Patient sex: M
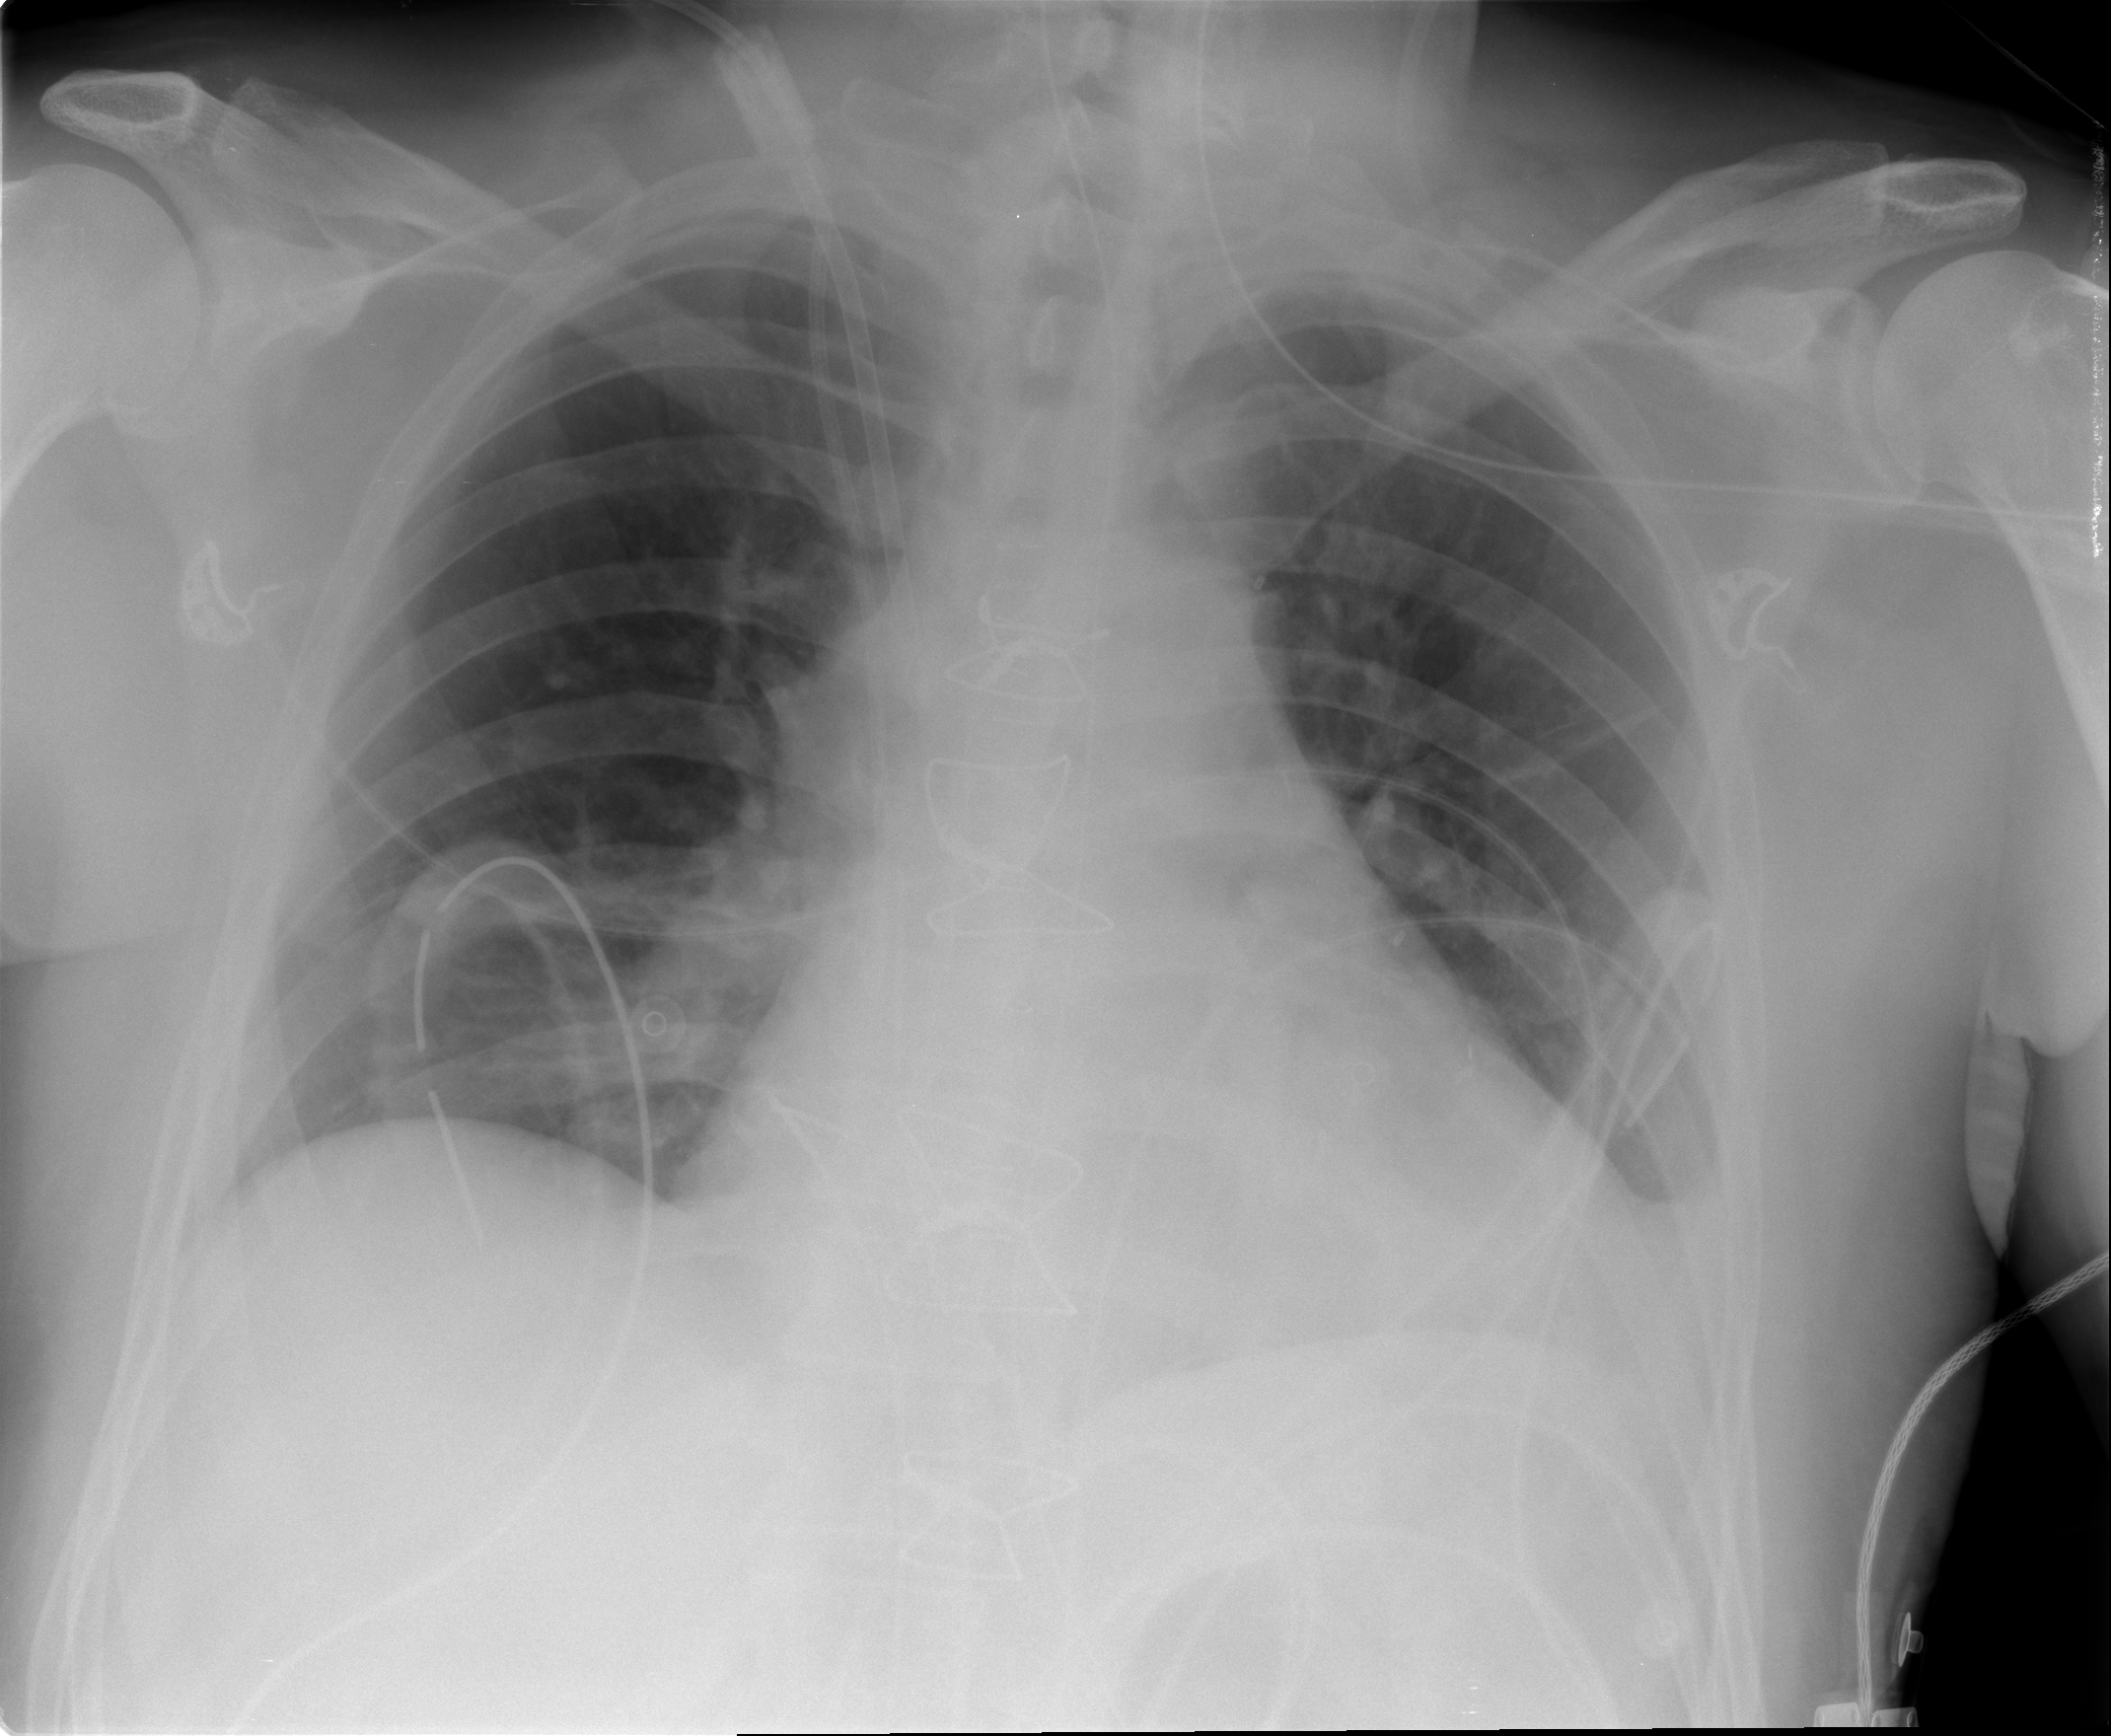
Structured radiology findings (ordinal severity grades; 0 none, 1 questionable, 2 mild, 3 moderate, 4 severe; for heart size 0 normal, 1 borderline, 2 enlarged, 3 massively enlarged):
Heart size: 2
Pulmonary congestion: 0
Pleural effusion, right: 0
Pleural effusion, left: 2
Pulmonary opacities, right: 0
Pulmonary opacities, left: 0
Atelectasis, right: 0
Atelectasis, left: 2